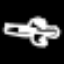
Label: airplane